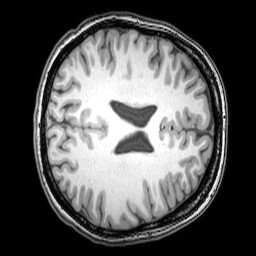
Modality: T1w
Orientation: axial
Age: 23
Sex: female
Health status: healthy
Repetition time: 0.081 s
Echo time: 0.037 s